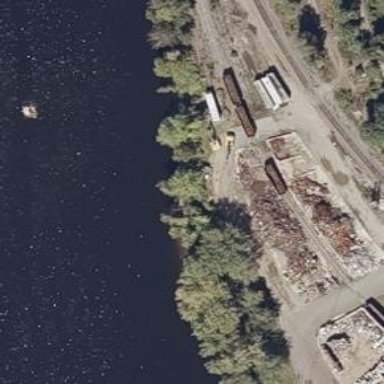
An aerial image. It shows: Abandoned railway.